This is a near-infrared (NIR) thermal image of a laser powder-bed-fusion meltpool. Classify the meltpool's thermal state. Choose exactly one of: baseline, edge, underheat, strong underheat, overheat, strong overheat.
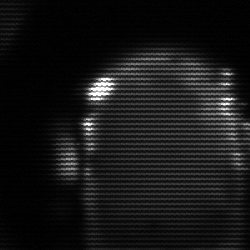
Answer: baseline